Field crop: maize
Growth stage: 2
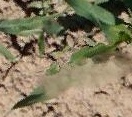
Species: maize